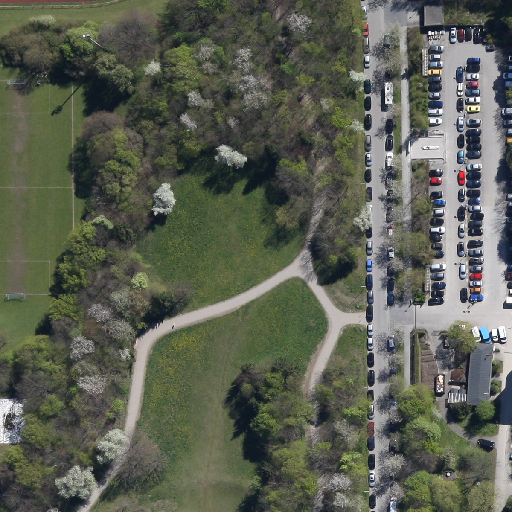
Referring expression: van in the parking area